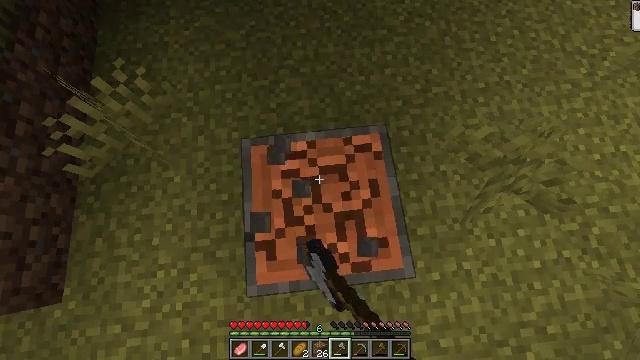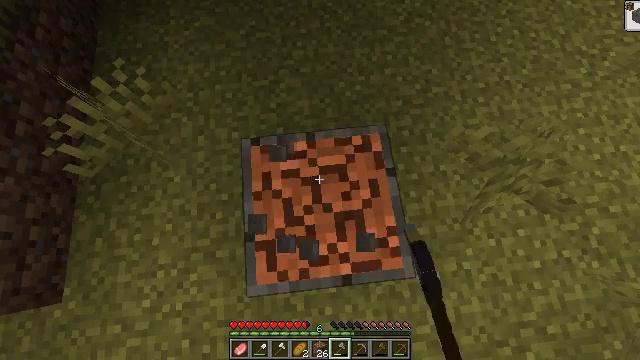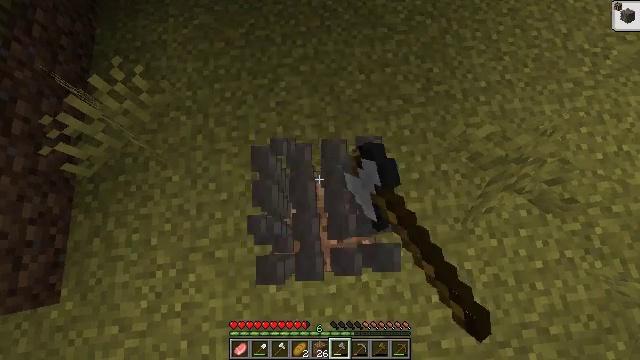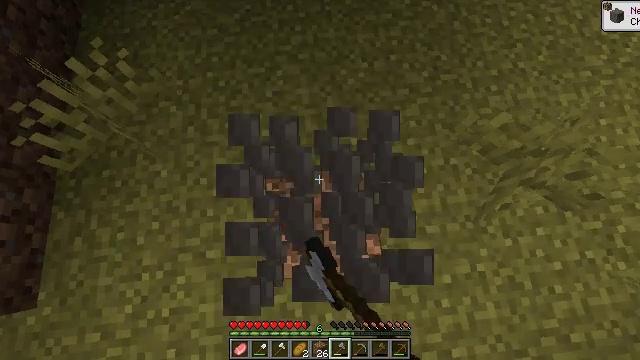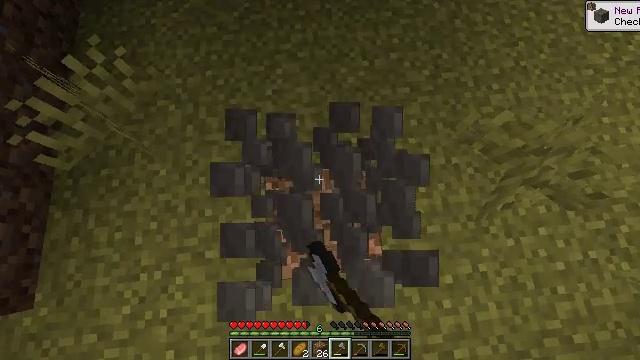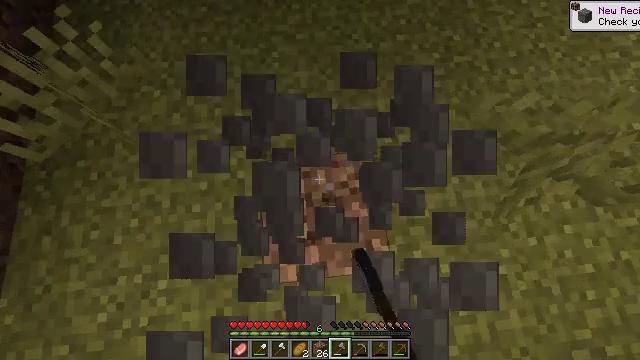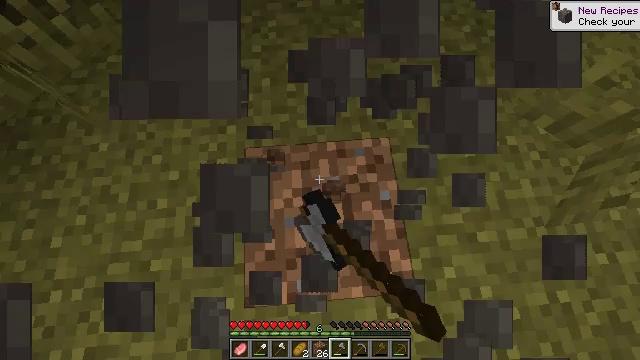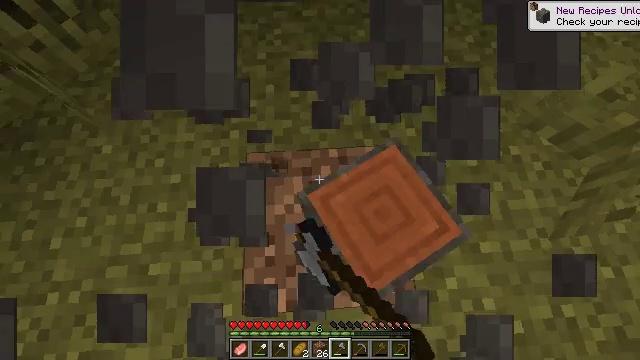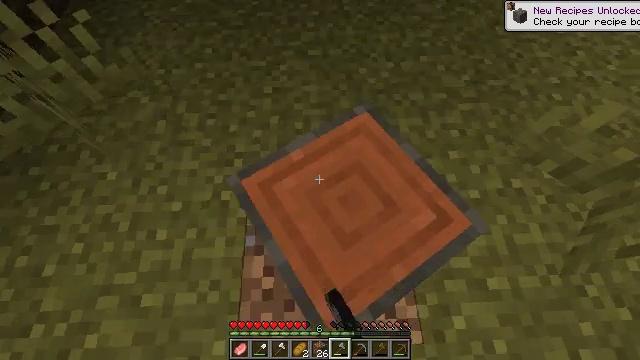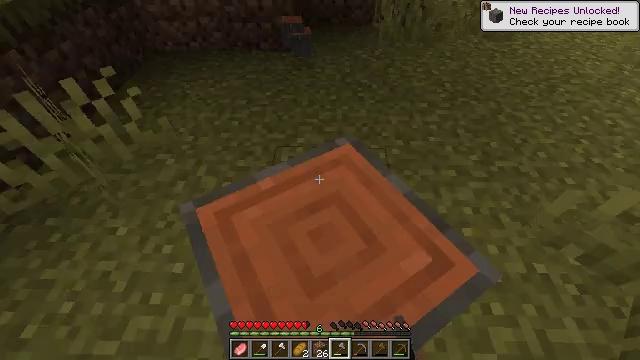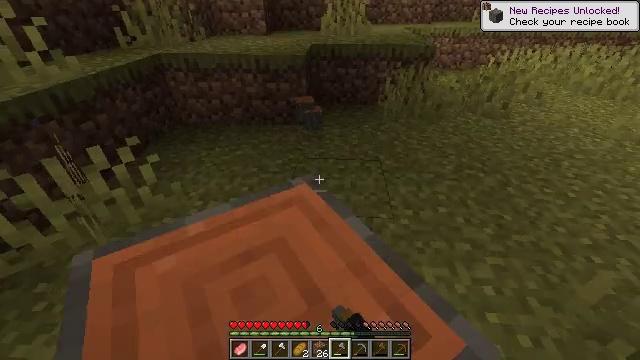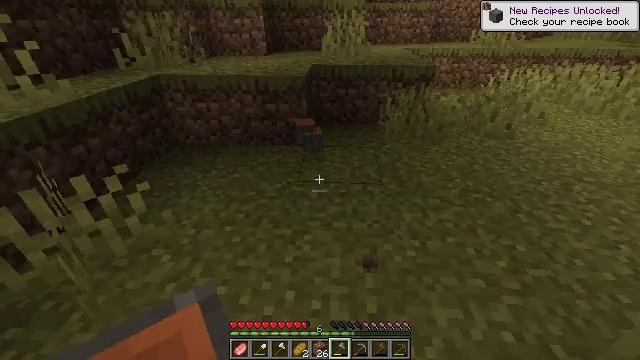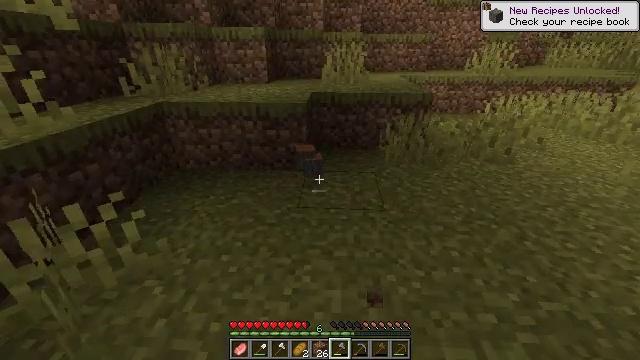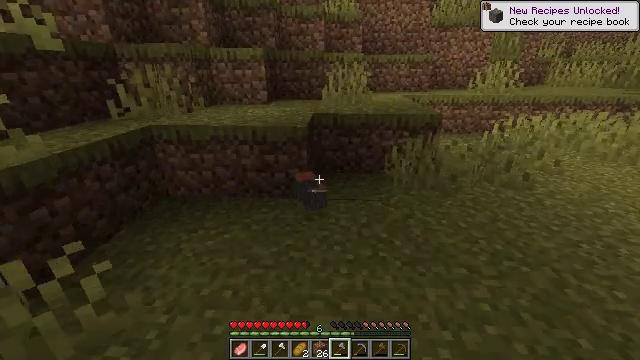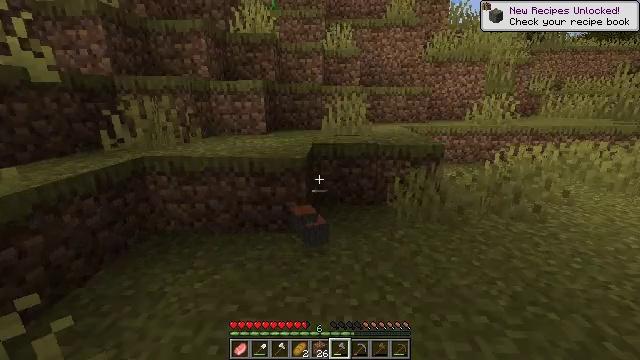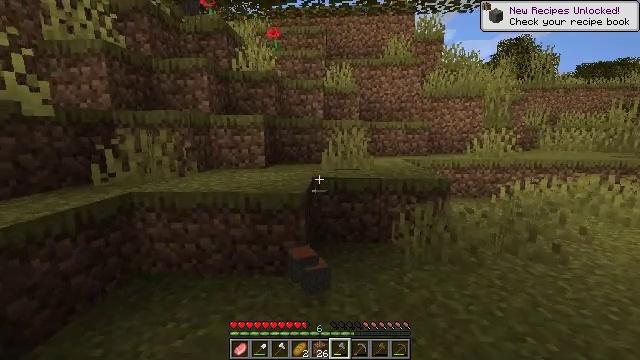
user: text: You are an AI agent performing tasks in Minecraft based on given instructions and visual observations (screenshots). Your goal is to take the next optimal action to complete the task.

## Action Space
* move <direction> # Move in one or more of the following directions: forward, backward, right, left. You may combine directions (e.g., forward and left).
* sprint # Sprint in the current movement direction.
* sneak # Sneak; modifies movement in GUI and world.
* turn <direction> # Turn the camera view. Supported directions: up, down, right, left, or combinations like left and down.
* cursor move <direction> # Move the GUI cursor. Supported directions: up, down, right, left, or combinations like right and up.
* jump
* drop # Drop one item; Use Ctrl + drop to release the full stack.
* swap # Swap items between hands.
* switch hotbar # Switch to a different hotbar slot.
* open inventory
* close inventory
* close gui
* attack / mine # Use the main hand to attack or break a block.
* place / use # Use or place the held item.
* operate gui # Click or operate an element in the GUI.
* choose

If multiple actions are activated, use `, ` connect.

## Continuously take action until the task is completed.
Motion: motion action
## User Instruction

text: Gather the acacia log for building.
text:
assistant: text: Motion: attack / mine
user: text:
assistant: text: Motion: attack / mine
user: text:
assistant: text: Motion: attack / mine
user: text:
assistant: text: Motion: attack / mine
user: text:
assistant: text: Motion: attack / mine
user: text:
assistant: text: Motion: turn left and up, attack / mine
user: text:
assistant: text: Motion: turn left and up, attack / mine
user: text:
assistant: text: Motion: turn left and up, attack / mine
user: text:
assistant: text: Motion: turn left and up, attack / mine
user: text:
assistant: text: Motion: move forward, turn left and up
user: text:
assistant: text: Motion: move forward, turn up
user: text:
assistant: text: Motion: move forward, turn up
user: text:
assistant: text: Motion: move forward, turn up
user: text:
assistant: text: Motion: move forward, turn up
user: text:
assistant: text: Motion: move forward, turn up
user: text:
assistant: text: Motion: move forward, turn up
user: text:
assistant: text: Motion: move forward, turn right and up
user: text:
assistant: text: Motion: move forward, turn right and up
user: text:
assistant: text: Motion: move forward and move left, turn right and up
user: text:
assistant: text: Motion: move forward and move left, turn right and up
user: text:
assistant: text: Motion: move forward and move left
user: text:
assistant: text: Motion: move forward and move left
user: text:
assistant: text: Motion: move forward and move left
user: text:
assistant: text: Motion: move forward, turn right
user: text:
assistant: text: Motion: move forward, turn right and down
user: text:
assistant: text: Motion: move forward, turn right
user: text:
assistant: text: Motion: move forward and move left, turn right and down
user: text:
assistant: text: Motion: move forward and move left, turn right and down
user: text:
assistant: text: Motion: move forward and move left, turn right and down
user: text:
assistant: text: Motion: move forward and move left, turn right and down